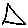
Label: triangle